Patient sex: M
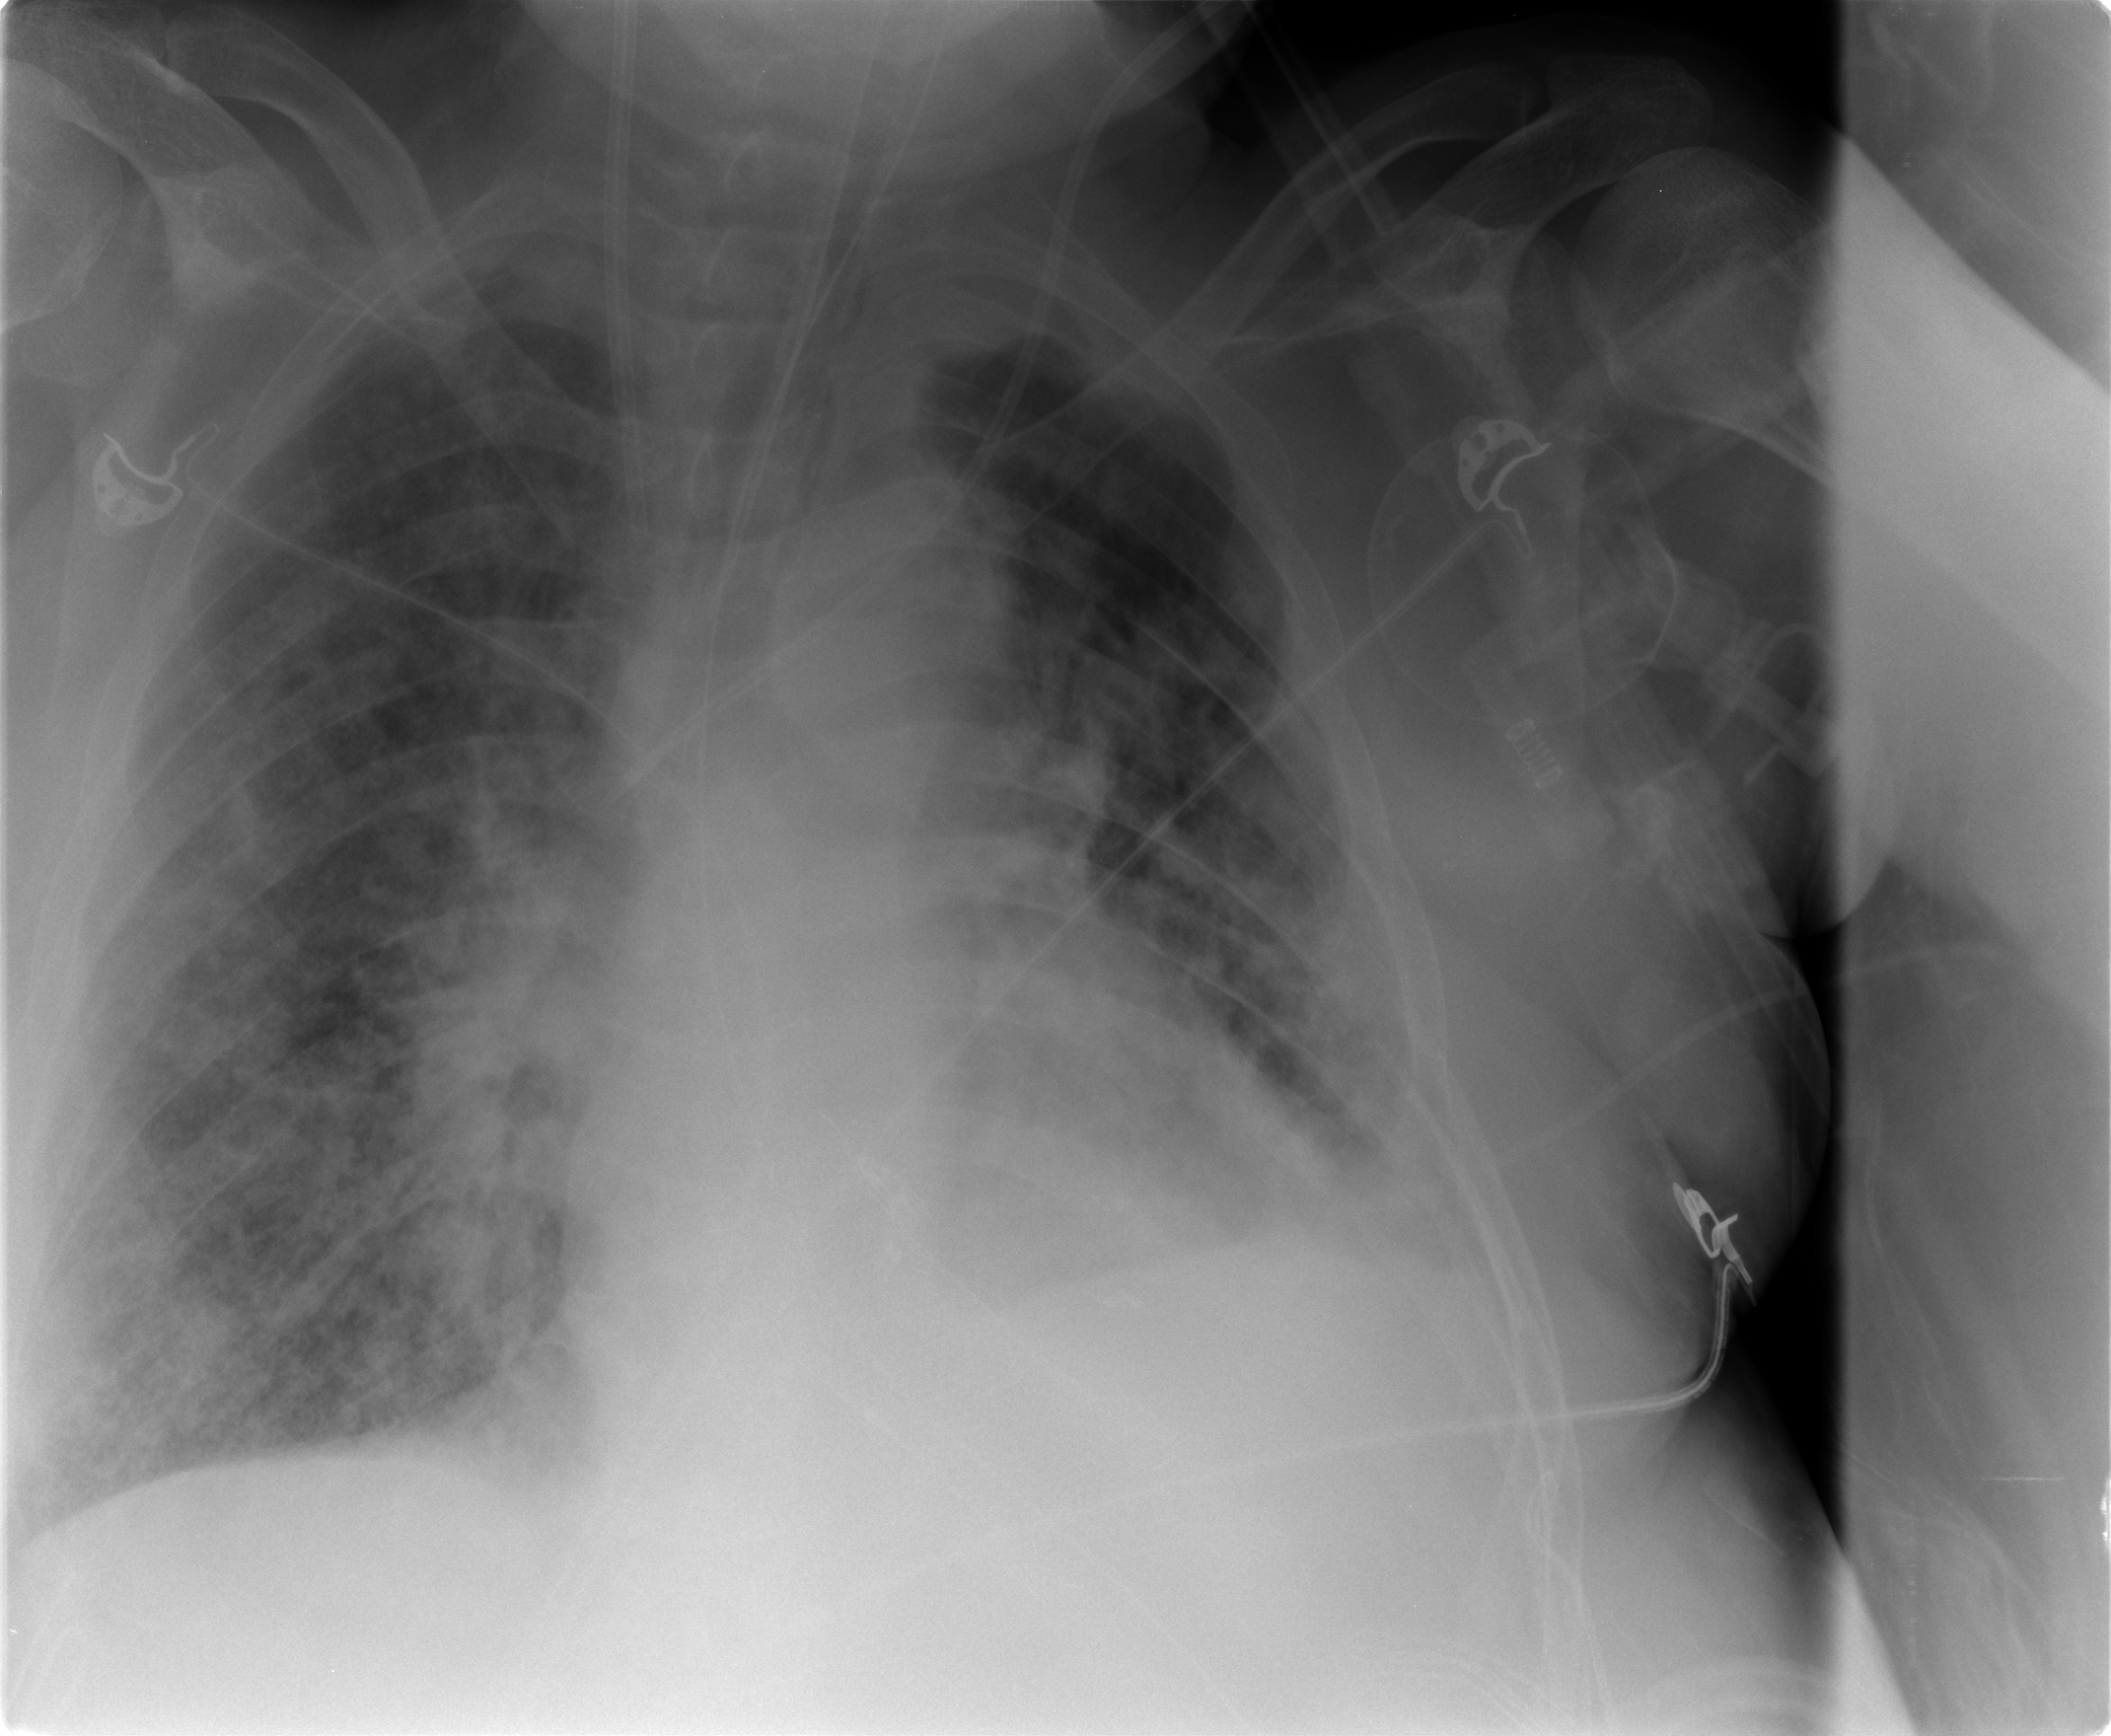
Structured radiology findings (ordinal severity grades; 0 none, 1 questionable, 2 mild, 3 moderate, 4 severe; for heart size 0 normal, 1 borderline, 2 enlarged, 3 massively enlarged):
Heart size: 1
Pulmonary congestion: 3
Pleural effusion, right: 1
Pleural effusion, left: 2
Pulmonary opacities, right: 3
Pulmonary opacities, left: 2
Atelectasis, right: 2
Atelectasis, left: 2